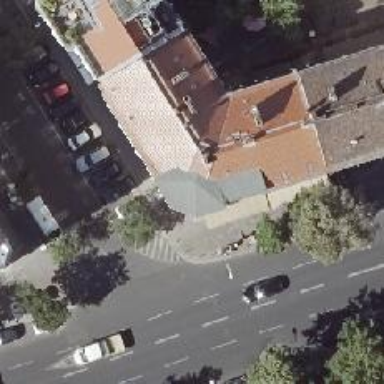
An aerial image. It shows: Restaurant.